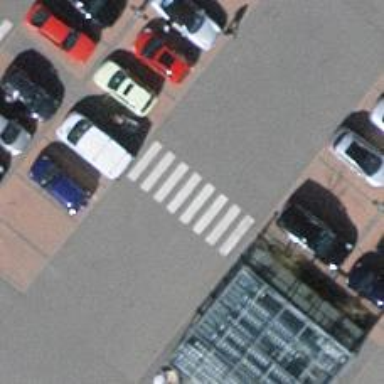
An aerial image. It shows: Uncontrolled road crossing with markings.